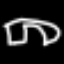
Label: pants